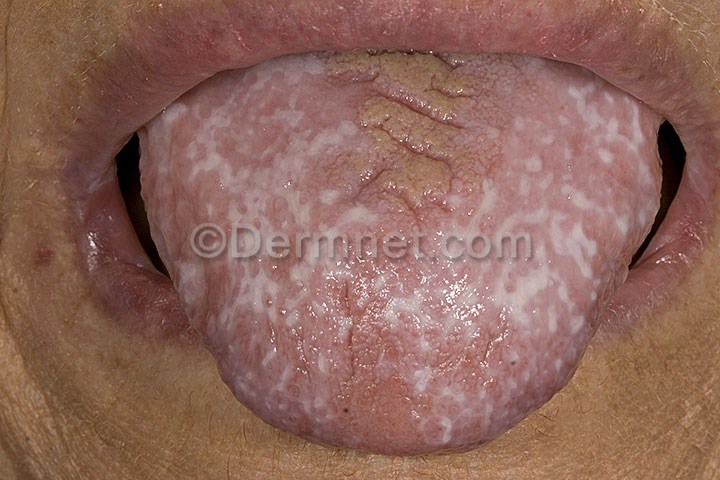
Disease: Psoriasis pictures Lichen Planus and related diseases